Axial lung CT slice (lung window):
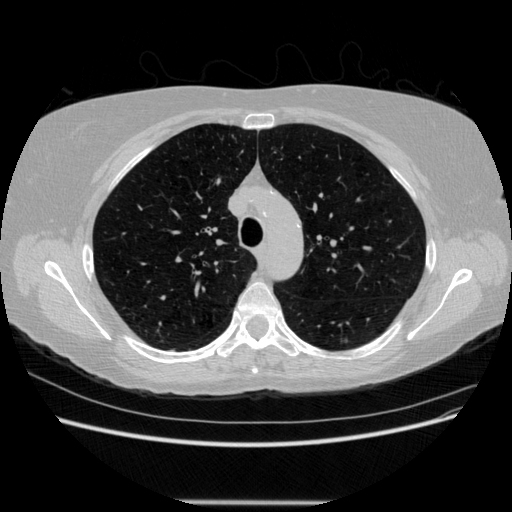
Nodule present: no